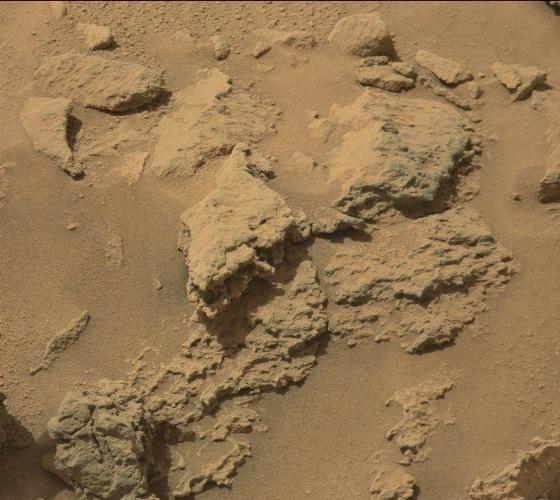
Terrain classes present: Bedrock, Gravel / Sand / Soil